Question: For some reason my popup code stopped working on an live site. I have not changed anything the last 2 months. Restarting the server did not help.
I have this problem with different users and browsers. All JS code is stored on my server.
Emptying the cache does not solve the problem. When running the local thru Xammp it all works. Restoring an backup did not solve the problem.
<URL>
The popup won't open now but I see this in my browser:

'''
<!DOCTYPE html PUBLIC "-//W3C//DTD XHTML 1.0 Transitional//EN" "http://www.w3.org/TR/xhtml1/DTD/xhtml1-transitional.dtd">
<html xmlns="http://www.w3.org/1999/xhtml">
<head>
<script type="text/javascript" src="includes/js/menucontents.js"></script>
<script type="text/javascript" src="includes/js/anylinkmenu.js">
</script>
<script type="text/javascript">
//anylinkmenu.init("menu_anchors_class") //Pass in the CSS class of anchor links (that contain a sub menu)
anylinkmenu.init("menuanchorclass")
</script>
<script type="text/javascript" src="includes/js/jquery.js" charset="utf-8"></script>
<script type="text/javascript" src="includes/js/jquery.floatheader.js" charset="utf-8"></script>
<script type="text/javascript">
jQuery(document).ready(function() {
jQuery('#top_header').floatHeader({
fadeIn: 0,
fadeOut: 0
});
});
</script>
<script type="text/javascript" src="includes/js/jquery.jeditable.js" charset="utf-8"></script>
<script type="text/javascript">
$(document).ready(function() {
//When you click on a link with class of poplight and the href starts with a #
$('a.poplight[href^=#]').live('click', function() {
var popID = $(this).attr('rel'); //Get Popup Name
var popURL = $(this).attr('href'); //Get Popup href to define size
//Pull Query & Variables from href URL
var query= popURL.split('?');
var dim= query[1].split('&');
var popWidth = dim[0].split('=')[1]; //Gets the first query string value
//Fade in the Popup and add close button
$('#' + popID).fadeIn('slow').css({ 'width': Number( popWidth ) }).prepend('<a href="#" class="close"><img src="images/icon/delete.png" class="btn_close" title="<?php echo $lang['sluit'] ?>" /></a>');
//Define margin for center alignment (vertical horizontal) - we add 80px to the height/width to accomodate for the padding and border width defined in the css
var popMargTop = ($('#' + popID).height() + 20) / 2;
var popMargLeft = ($('#' + popID).width() + 20) / 2;
//Apply Margin to Popup
$('#' + popID).css({
'margin-top' : -popMargTop,
'margin-left' : -popMargLeft
});
//Fade in Background
$('body').append('<div id="fade"></div>'); //Add the fade layer to bottom of the body tag.
$('#fade').css({'filter' : 'alpha(opacity=80)'}).fadeIn(); //Fade in the fade layer - .css({'filter' : 'alpha(opacity=80)'}) is used to fix the IE Bug on fading transparencies
return false;
});
//Close Popups and Fade Layer
//$('a.close, #fade').live('click', function() { //When clicking on the close or fade layer...
$('a.close').live('click', function() { //When clicking on the close...
$('#fade , .popup_block').fadeOut(function() {
$('#fade, a.close').remove(); //fade them both out
location.reload(); // reload page
});
return false;
});
});
'''
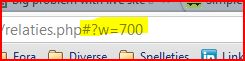
Answer: Someone has put an /' in my database wich caused the problem :( I have removed this and now it all works.